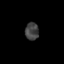
Tissue: skin
Cell type: Epithelial cells
Senescence score: 0.2532
Nuclear area (px): 230
Mean DAPI intensity: 66.243